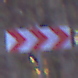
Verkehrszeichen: RichtungstafelnInKurvenGrossLinks
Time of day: Night
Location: Outdoor (Suburban)
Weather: PartlyCloudy
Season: NotSpecified
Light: Artificial